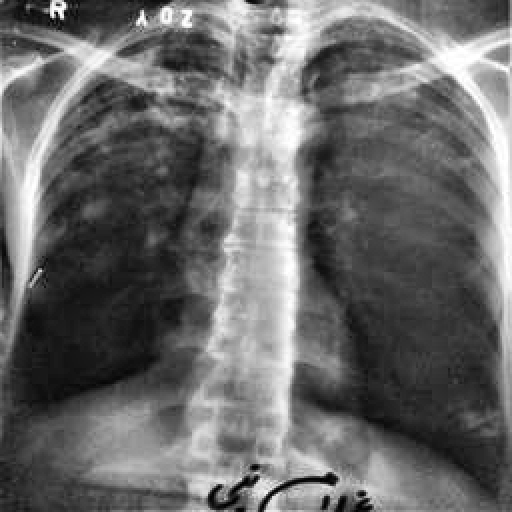
Finding: TUBERCULOSIS